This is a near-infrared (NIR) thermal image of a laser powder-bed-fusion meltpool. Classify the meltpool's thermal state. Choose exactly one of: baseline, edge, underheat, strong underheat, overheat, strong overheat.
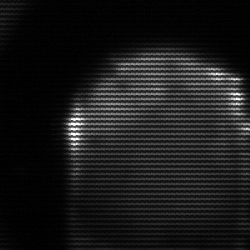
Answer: edge